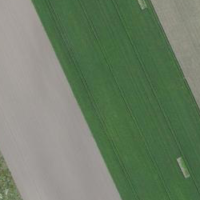
EUNIS habitat code: 52
Species observed at this site:
Pluvialis apricaria